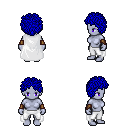
a pixel art fantasy rpg character, female body template, dark elf, purple skin, white cape, white pants, blue curly afro hairstyle, leather bracers, four views (front, back, left, right), 2x2 character sprite sheet, small pixel art, hard edges, no anti-aliasing